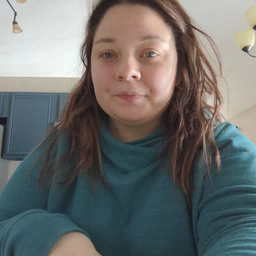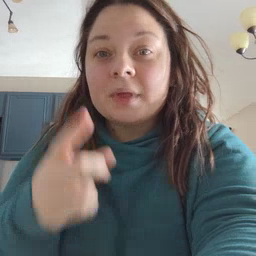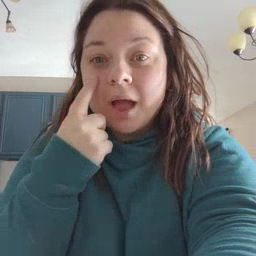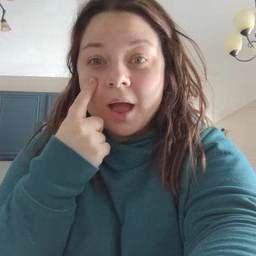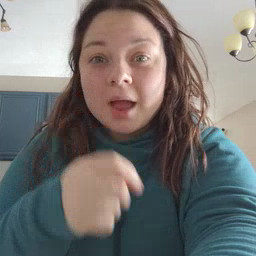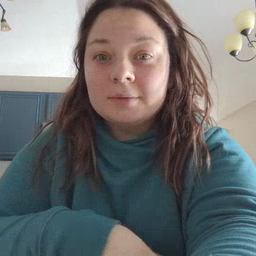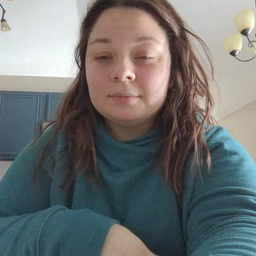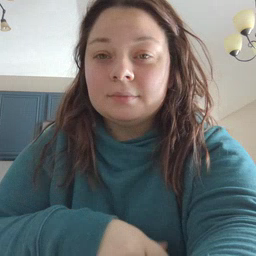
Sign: eye